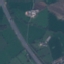
Land use / land cover class: Highway